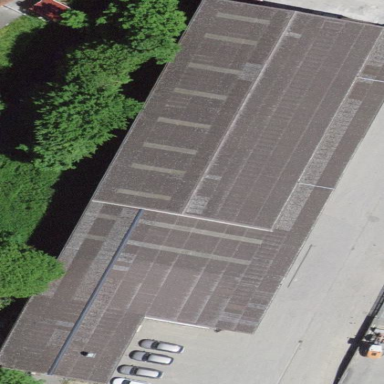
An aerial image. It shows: Industrial building.